Question: Imagine a navigation app which draws the user's current location and a polyline (that thing that shows you where to drive) to the target destination. Which means there should be two event streams, one for location updates, and one for newly calculated polyline based on the location updates.
The problem is that it's computationaly expensive to draw the polyline, so I only want to do it after the user has moved a certain distance from the last point where it was calculated.
Here's how it should work:
1. RED - user moves a small distance, nothing happens
2. BLUE - user moves out of the GREEN circle, which is a distance from the original point when the directions were calculated, and as a result new directions are calculated and a new ORANGE radius is set

It should look something like this (the two arguments in where are meant as some kind of tuple).
'''
locationUpdates.Where((previous, current) => IsFarEnough(previous, current))
.SomethingThatPutsCurrentBackIntoTheCondition()
'''
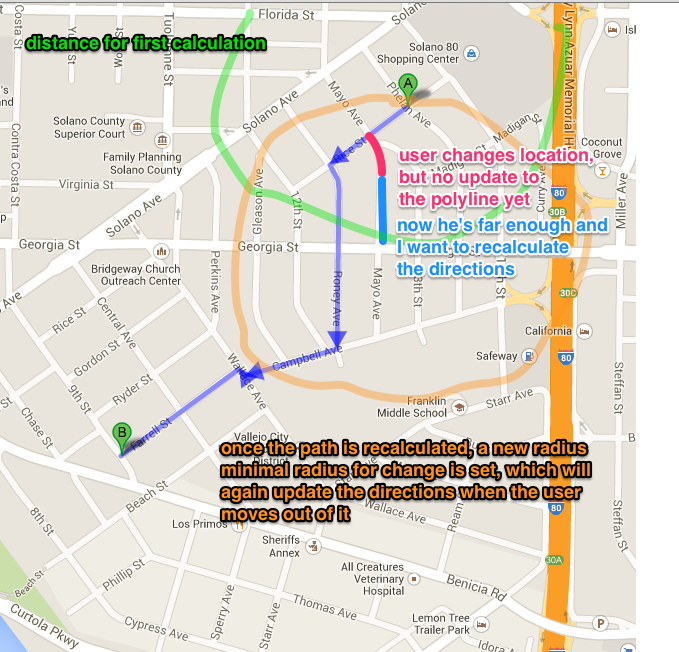
Answer: Observable.Scan is the easiest way to fold or compare current and previous items. <URL> Here is the code from that article:
'''
public static IObservable<Tuple<TSource, TSource>>
PairWithPrevious<TSource>(this IObservable<TSource> source)
{
return source.Scan(
Tuple.Create(default(TSource), default(TSource)),
(acc, current) => Tuple.Create(acc.Item2, current));
}
'''
And the unit test for it:
'''
public class PairWithPreviousTests : ReactiveTest
{
[Test]
public void Works()
{
var testScheduler = new TestScheduler();
var source = Observable.Range(1, 3);
var results = testScheduler.Start(
() => source.PairWithPrevious());
results.Messages.AssertEqual(
OnNext(Subscribed, Tuple.Create(0, 1)),
OnNext(Subscribed, Tuple.Create(1, 2)),
OnNext(Subscribed, Tuple.Create(2, 3)),
OnCompleted<Tuple<int, int>>(Subscribed));
}
}
'''
You should be able to hack on this to see how to use Scan to carry forward what you need.